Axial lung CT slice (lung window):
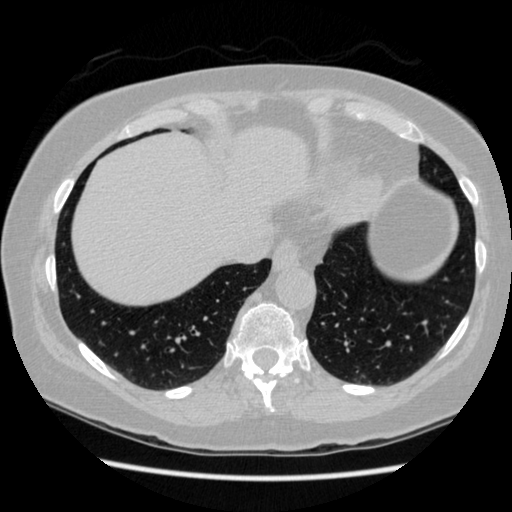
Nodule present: no